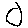
Label: circle